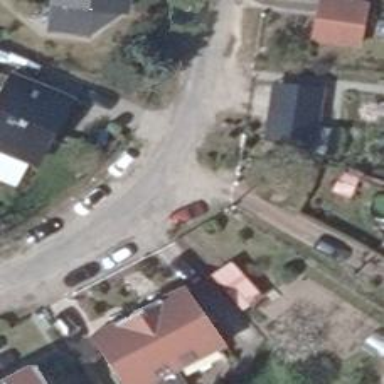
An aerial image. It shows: Asphalt road in residential area.